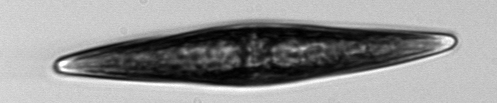
Label: Pleurosigma